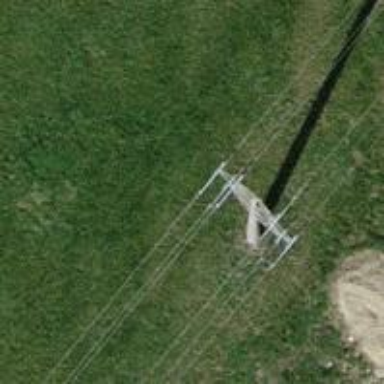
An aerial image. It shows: Power pole.